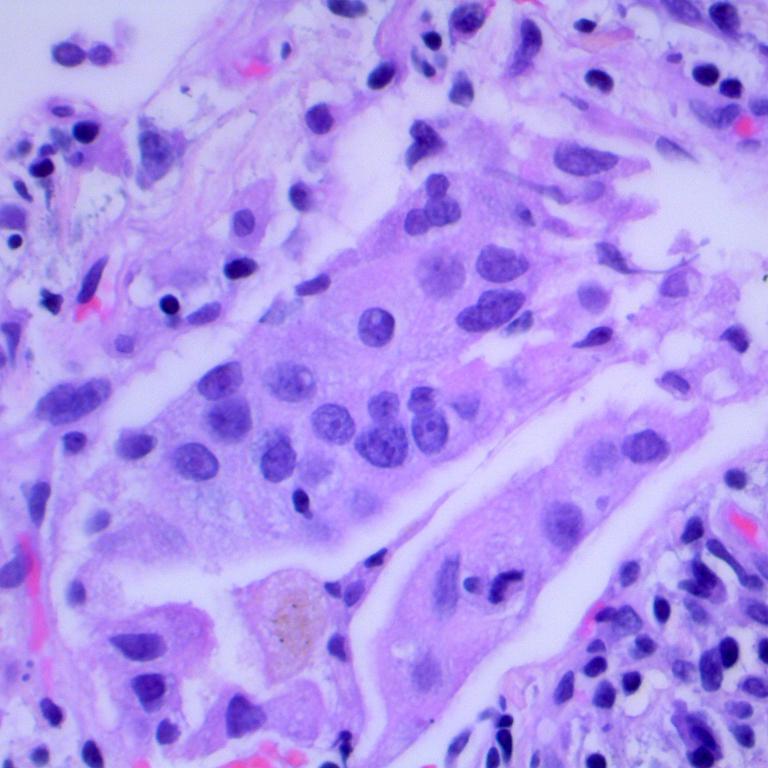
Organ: lung
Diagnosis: adenocarcinomas